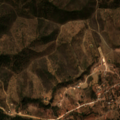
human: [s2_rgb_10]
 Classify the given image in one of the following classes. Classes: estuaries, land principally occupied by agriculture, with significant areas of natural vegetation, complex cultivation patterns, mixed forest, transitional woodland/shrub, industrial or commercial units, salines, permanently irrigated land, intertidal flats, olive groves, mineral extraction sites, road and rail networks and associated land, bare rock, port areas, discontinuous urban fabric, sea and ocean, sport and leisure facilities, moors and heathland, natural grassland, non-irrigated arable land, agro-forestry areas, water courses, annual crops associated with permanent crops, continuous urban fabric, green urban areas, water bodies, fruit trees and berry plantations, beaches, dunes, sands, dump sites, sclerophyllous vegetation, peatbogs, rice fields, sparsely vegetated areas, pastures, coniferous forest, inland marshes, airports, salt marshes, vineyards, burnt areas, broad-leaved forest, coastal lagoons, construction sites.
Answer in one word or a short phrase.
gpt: annual crops associated with permanent crops, land principally occupied by agriculture, with significant areas of natural vegetation, broad-leaved forest